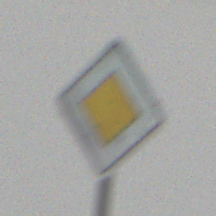
Verkehrszeichen: Vorfahrtsstrasse
Umgebung: Outdoor, Nature
Tageszeit: MorningAfternoon
Wetter: Overcast
Licht: Natural
Jahreszeit: Winter
Kontrast: LowContrast